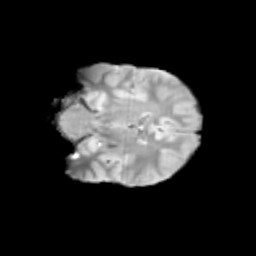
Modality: T2w
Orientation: coronal
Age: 9
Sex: male
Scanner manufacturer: siemens
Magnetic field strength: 3 T
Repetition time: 3.8 s
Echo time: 0.07 s